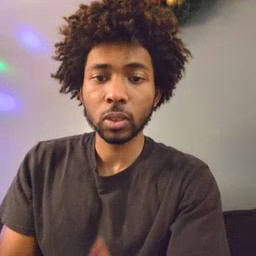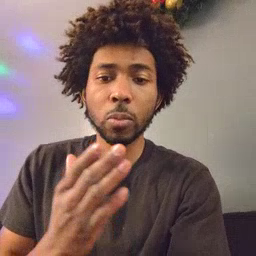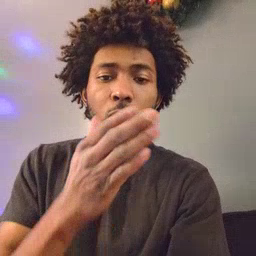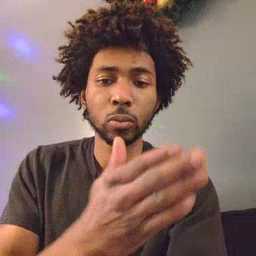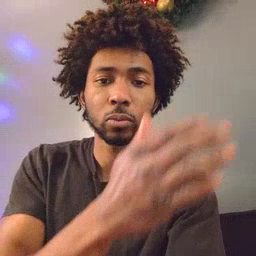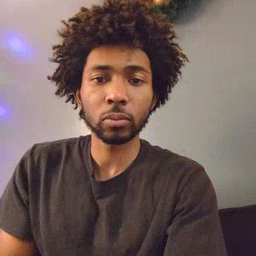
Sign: boat